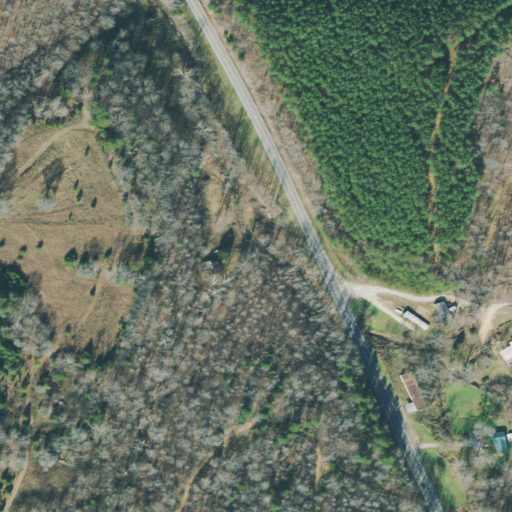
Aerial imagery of valley in Tennessee named Bob Barber Hollow containing deciduous forest, evergreen forest, pasture, open development, low intensity development, mixed forest, and medium intensity development